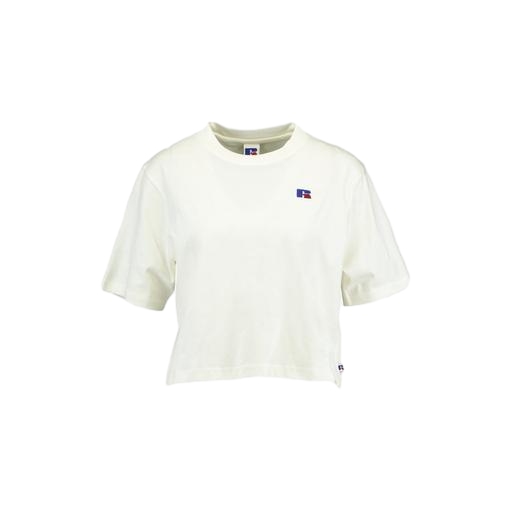
jersey tee, white r b crewneck tee, mid t-shirt, white background